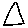
Label: triangle